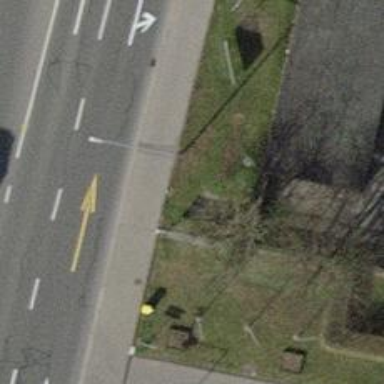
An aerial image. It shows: Post box is visible.